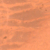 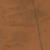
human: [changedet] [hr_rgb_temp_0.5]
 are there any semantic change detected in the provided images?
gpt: A vertical road appears in the desert.